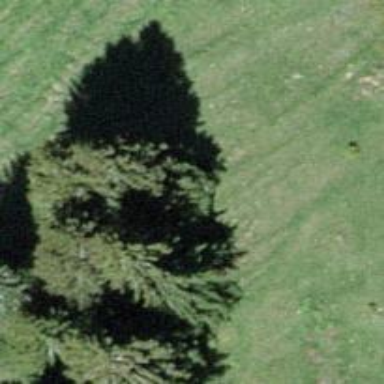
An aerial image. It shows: Needle-leaved tree in nature.